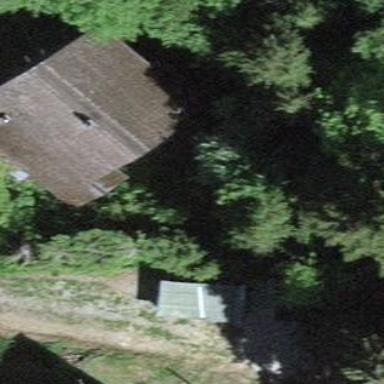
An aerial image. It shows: Simple house.